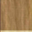
Piece: xx